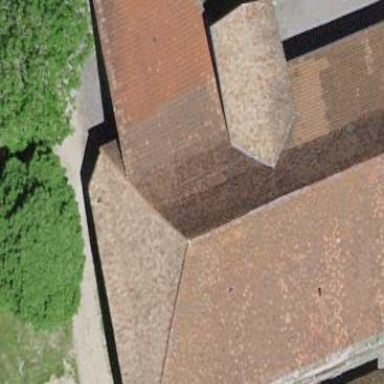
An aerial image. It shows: Farm building.